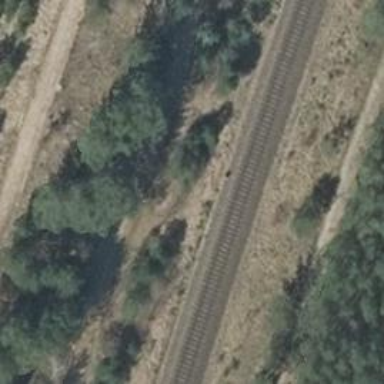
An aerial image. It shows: Railway track.